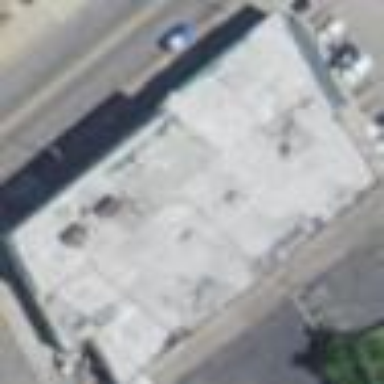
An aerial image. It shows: Retail building.